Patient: sex F, age 77
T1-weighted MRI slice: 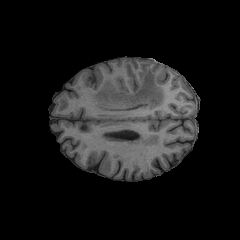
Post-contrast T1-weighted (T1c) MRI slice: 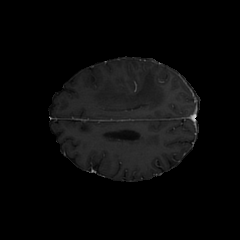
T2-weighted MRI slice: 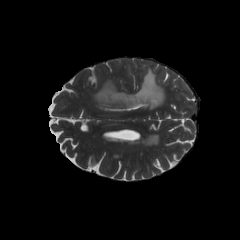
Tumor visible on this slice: yes
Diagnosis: Glioblastoma, IDH-wildtype
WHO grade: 4